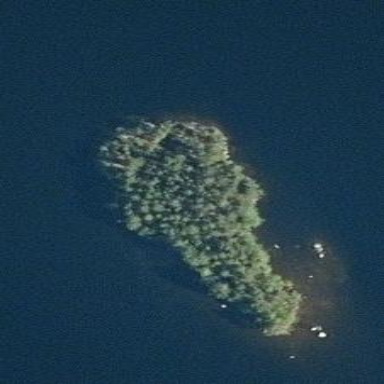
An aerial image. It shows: Image showing island.